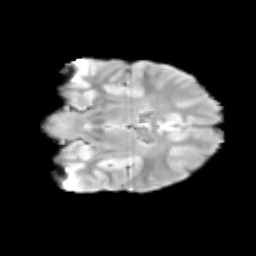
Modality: T2w
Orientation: coronal
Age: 13
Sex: male
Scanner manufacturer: siemens
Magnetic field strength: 3 T
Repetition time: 3.8 s
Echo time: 0.07 s